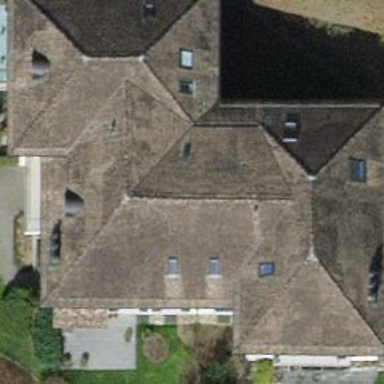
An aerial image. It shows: Apartment building with hipped roof.